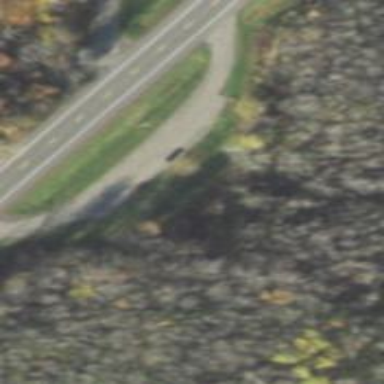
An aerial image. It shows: Frontage service road.